Question: I've noticed in the latest iPhone Gmail app, that if I tap a link (and if I have the Google Chrome iPhone app installed) it opens up Google Chrome, and changes the back button in Chrome to show it going back to "Gmail"

I was wondering if anyone has managed to find a way to get this to work with their own apps, or if it's a private Google API?
I've tried Google's OpenInChromeController (<URL> though that only seems to provide helper methods to open Chrome, and not change the back button
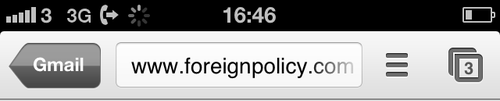
Answer: Google Chrome uses the x-callback-url scheme to create this type of behavior.
One example is something like this:
'''
googlechrome-x-callback://x-callback-url/open/?x-source=MyApp&x-success=com.myapp.callback%3A%2F%2F&url=http%3A%2F%2Fwww.google.com
'''
You can customize it to have a different response for a success or failure, and define whether Chrome will open the link in a new tab. There's more information available lower in the document that you linked to.